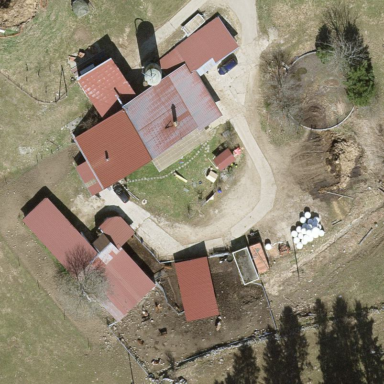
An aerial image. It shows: Farmyard area.